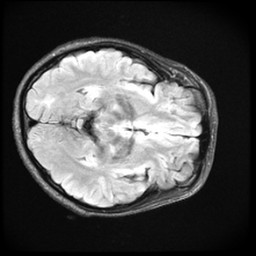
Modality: FLAIR
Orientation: axial
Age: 26
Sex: female
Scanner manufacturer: ge
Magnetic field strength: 3 T
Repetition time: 11 s
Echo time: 0.1497 s